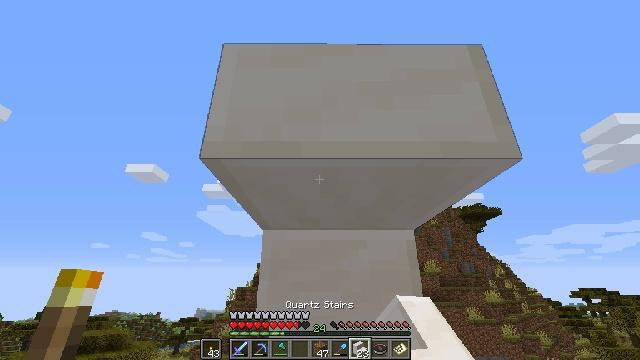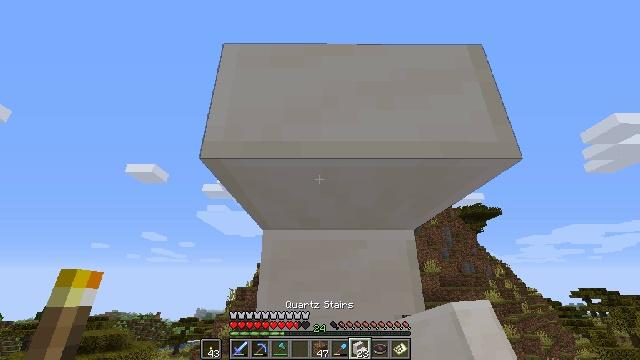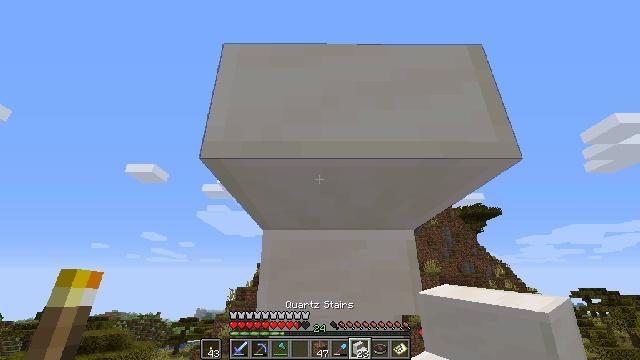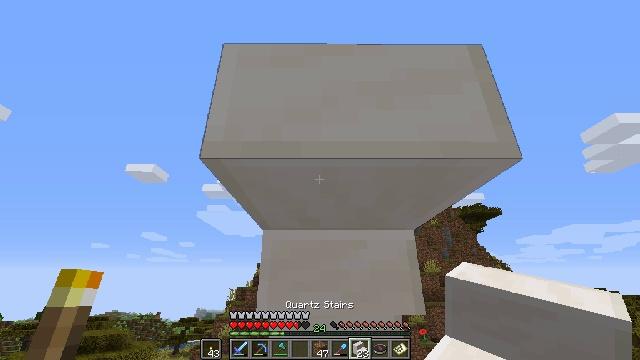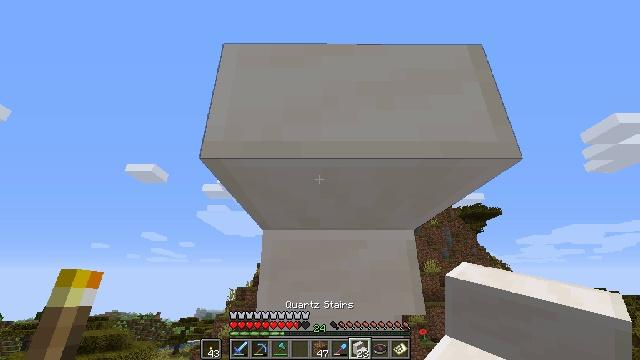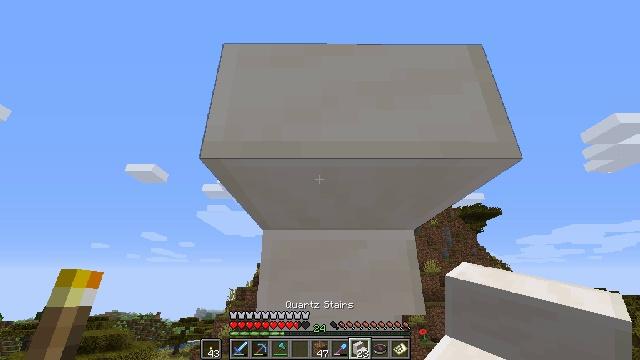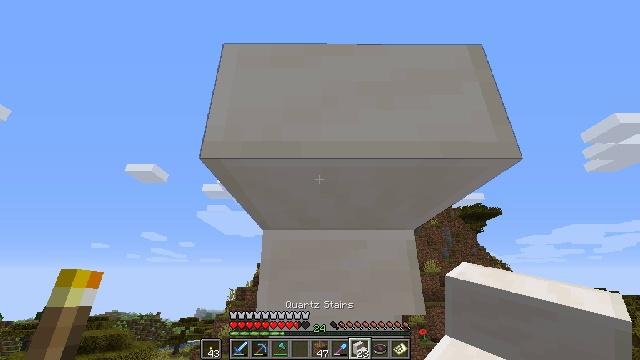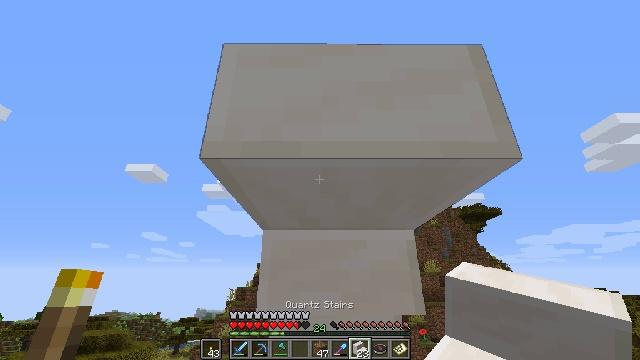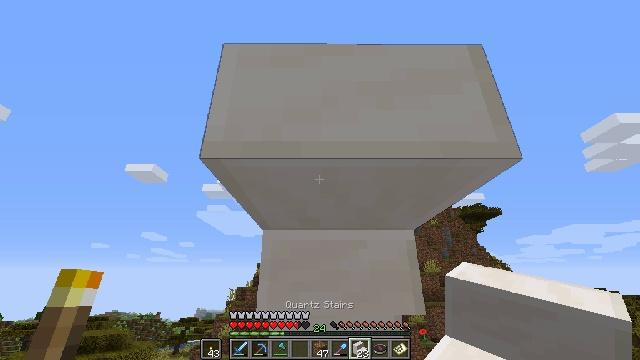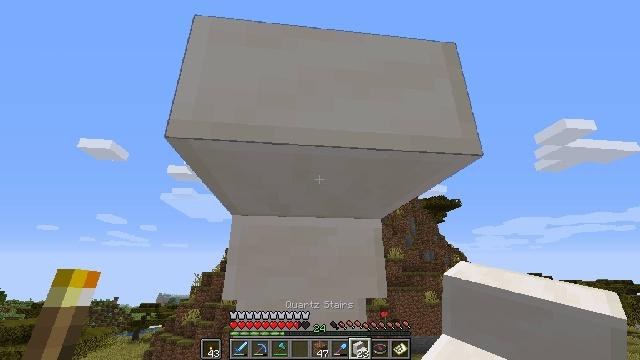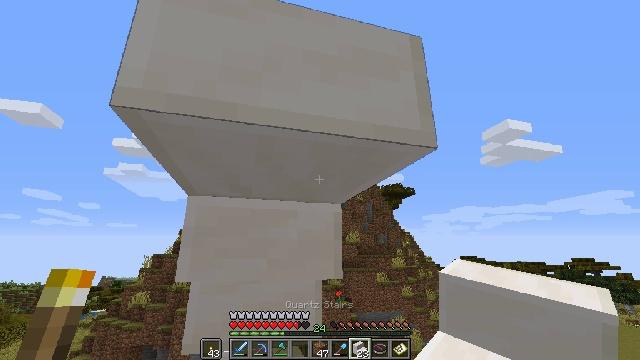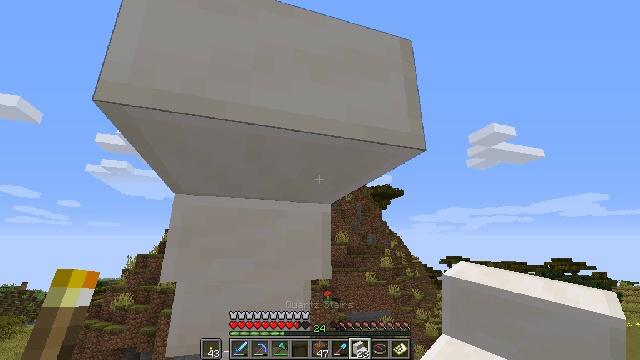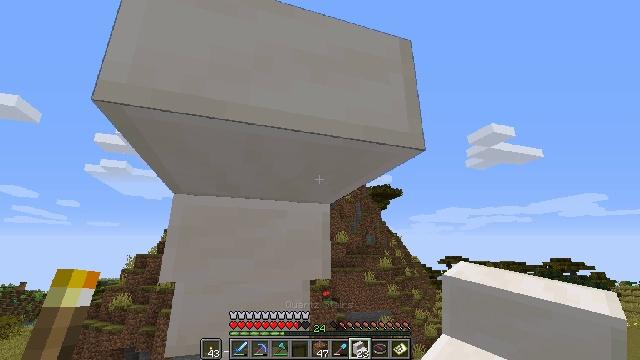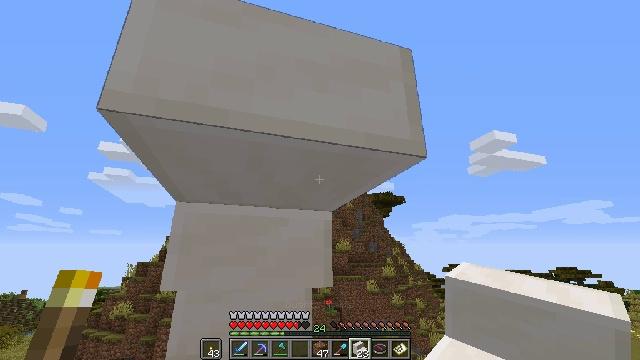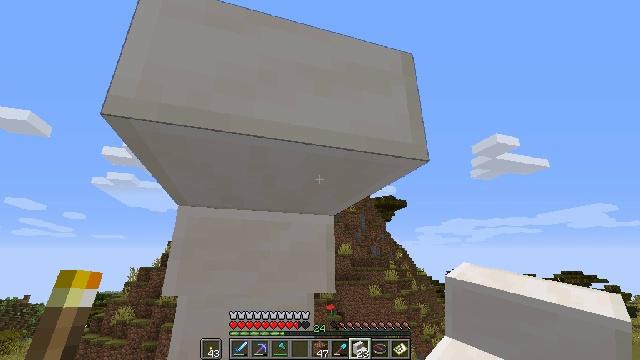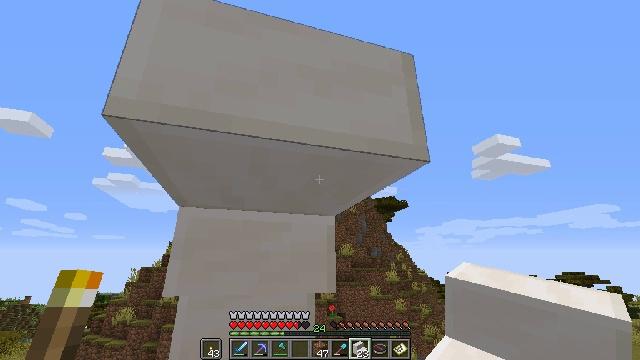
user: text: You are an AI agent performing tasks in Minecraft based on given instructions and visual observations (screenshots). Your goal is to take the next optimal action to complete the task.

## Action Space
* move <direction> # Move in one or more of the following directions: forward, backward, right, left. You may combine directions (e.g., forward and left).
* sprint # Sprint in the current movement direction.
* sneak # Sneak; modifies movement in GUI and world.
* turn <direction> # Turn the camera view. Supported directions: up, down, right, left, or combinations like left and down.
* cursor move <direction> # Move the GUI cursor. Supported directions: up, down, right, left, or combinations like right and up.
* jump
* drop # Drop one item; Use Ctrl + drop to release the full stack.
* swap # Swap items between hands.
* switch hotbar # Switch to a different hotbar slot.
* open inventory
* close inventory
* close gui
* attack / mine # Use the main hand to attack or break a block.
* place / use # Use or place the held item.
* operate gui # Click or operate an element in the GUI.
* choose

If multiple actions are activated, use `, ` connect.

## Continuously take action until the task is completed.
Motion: motion action
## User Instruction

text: Remove quartz stairs from the structure.
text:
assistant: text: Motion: no_op
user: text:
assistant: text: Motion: no_op
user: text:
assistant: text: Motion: no_op
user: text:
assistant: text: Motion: no_op
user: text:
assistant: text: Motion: no_op
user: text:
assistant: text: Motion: no_op
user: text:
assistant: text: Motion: no_op
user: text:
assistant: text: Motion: no_op
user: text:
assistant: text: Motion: turn right and down
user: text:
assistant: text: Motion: turn right and down
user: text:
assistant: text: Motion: turn right
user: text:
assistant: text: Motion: no_op
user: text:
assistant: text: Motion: turn up
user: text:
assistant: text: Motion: no_op
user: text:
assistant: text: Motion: no_op
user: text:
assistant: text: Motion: turn left and up
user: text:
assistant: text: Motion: turn left and up
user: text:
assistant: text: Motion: turn left and up
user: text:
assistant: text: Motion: turn left and up
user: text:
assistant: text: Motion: no_op
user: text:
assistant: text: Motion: no_op
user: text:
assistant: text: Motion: no_op
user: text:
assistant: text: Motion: no_op
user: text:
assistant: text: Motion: no_op
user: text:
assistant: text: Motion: switch to hotbar 2
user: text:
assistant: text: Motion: switch to hotbar 2
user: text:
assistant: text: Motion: switch to hotbar 2
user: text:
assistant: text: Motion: attack / mine
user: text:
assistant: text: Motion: attack / mine
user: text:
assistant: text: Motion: attack / mine